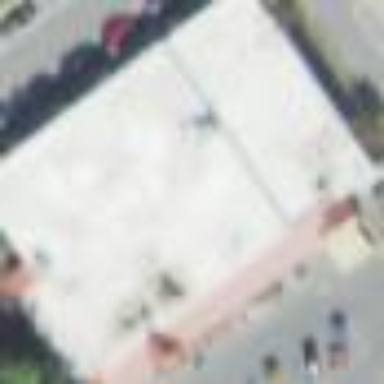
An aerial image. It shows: Hardware shop located inside building.